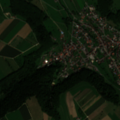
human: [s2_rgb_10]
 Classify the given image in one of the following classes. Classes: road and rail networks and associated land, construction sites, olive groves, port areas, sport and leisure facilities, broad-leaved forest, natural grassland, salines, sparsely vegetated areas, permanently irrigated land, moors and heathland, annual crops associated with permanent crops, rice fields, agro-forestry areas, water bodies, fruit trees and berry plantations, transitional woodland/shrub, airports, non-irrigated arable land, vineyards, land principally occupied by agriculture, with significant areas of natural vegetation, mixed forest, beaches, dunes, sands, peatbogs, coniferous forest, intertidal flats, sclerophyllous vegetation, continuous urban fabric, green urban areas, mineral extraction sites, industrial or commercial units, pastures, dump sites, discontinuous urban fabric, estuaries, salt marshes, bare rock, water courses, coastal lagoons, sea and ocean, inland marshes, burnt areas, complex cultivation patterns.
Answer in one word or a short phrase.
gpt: discontinuous urban fabric, non-irrigated arable land, broad-leaved forest, mixed forest